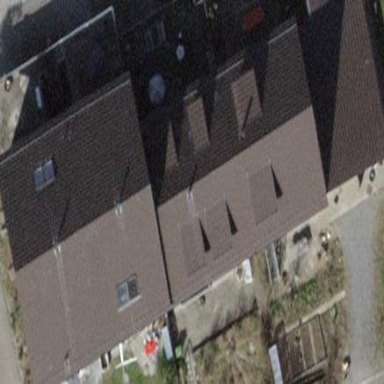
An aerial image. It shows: Terrace building.